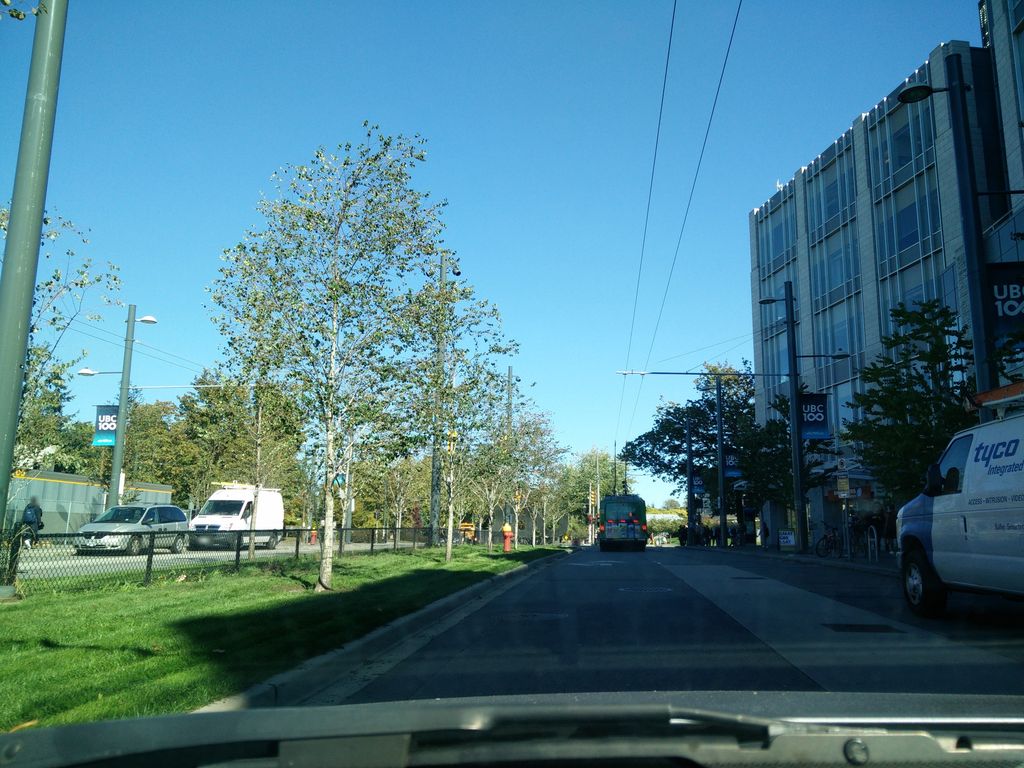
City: vancouver